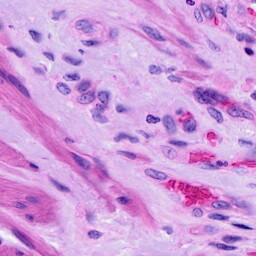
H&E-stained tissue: Ovarian